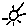
Label: sun